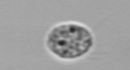
Label: Amoeba